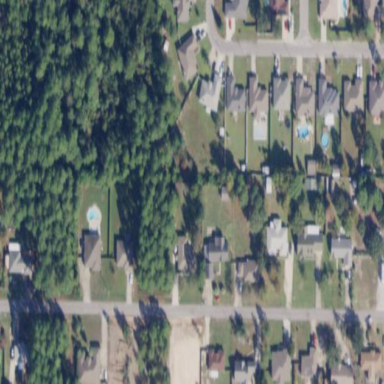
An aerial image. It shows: This residential area consists of single-family homes.